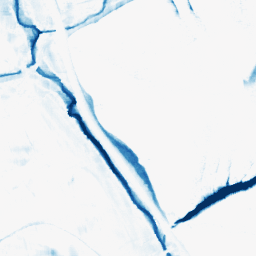
Category: morphological
Decomposition family: morphological_square
Decomposition parameters: operation: closing
size: 15
Upsampling method: bicubic
Upsampling parameters: scale: 8
Upsampling scale: 8